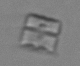
Label: Bacillariophyceae_morphotype1